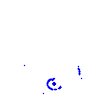
Particle: proton